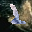
Label: 2